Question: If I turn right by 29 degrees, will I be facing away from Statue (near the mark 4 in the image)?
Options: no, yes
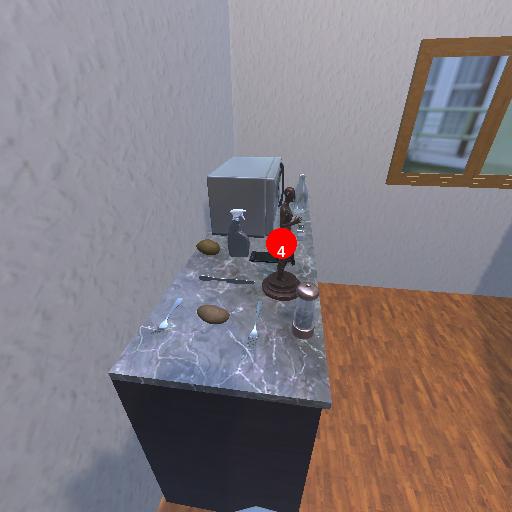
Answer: no